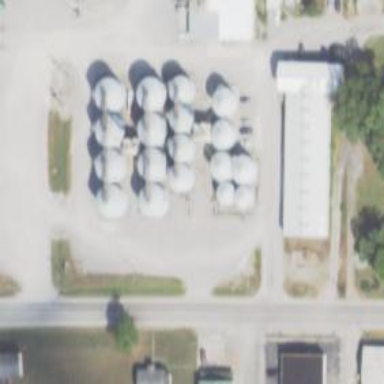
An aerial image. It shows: Silo.